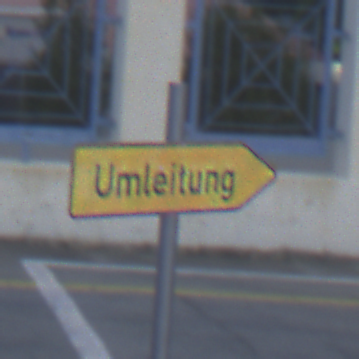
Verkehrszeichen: UmleitungswegweiserRechtsweisend
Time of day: SunriseSunset
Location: Outdoor (Suburban)
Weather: PartlyCloudy
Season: NotSpecified
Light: Natural